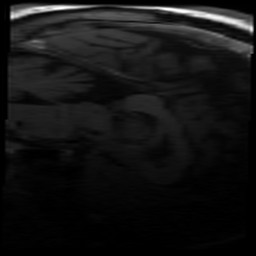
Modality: T1w
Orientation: sagittal